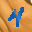
Label: 4